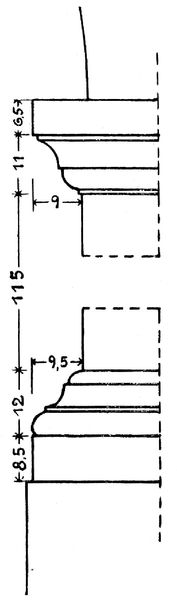
Titel: St. Maria im Kapitol in Köln
Standort: Köln, St. Maria im Kapitol (EU - D - NRW)
Schlagwörter: fuß, profil, schwarz, skizze, säule, weiss, zeichnung, hochformat, masse, architektur, sockel, höhle, ansicht, mauer, linien, detail, zahlen, durchgang, podest, striche, pril, eingang, höhe, technik, sterne, strich, entwurf, kapitell, geometrisch, gesims, kehle, plan, tempel, basis, säulenbasis, gothik, schaft, pfeil, querschnitt, wulst, pfeile, kapitel, rumpf, proportionen, abakus, echinus, aufriss, bauplan, länge, abmessungen, vermessung, gestrichelt, technisch, abstand, base, größe, verhältnis, messen, breite, radius, abstände, strichelung, schaftring, 12, 115, toleranz, anschit